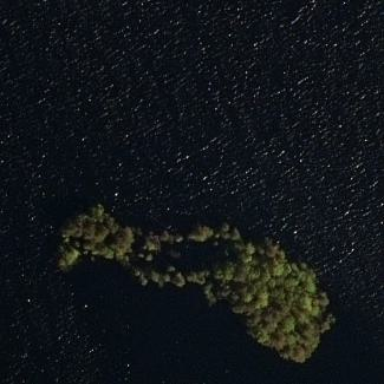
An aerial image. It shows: Islet covered in needle-leaved woodland.